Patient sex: M
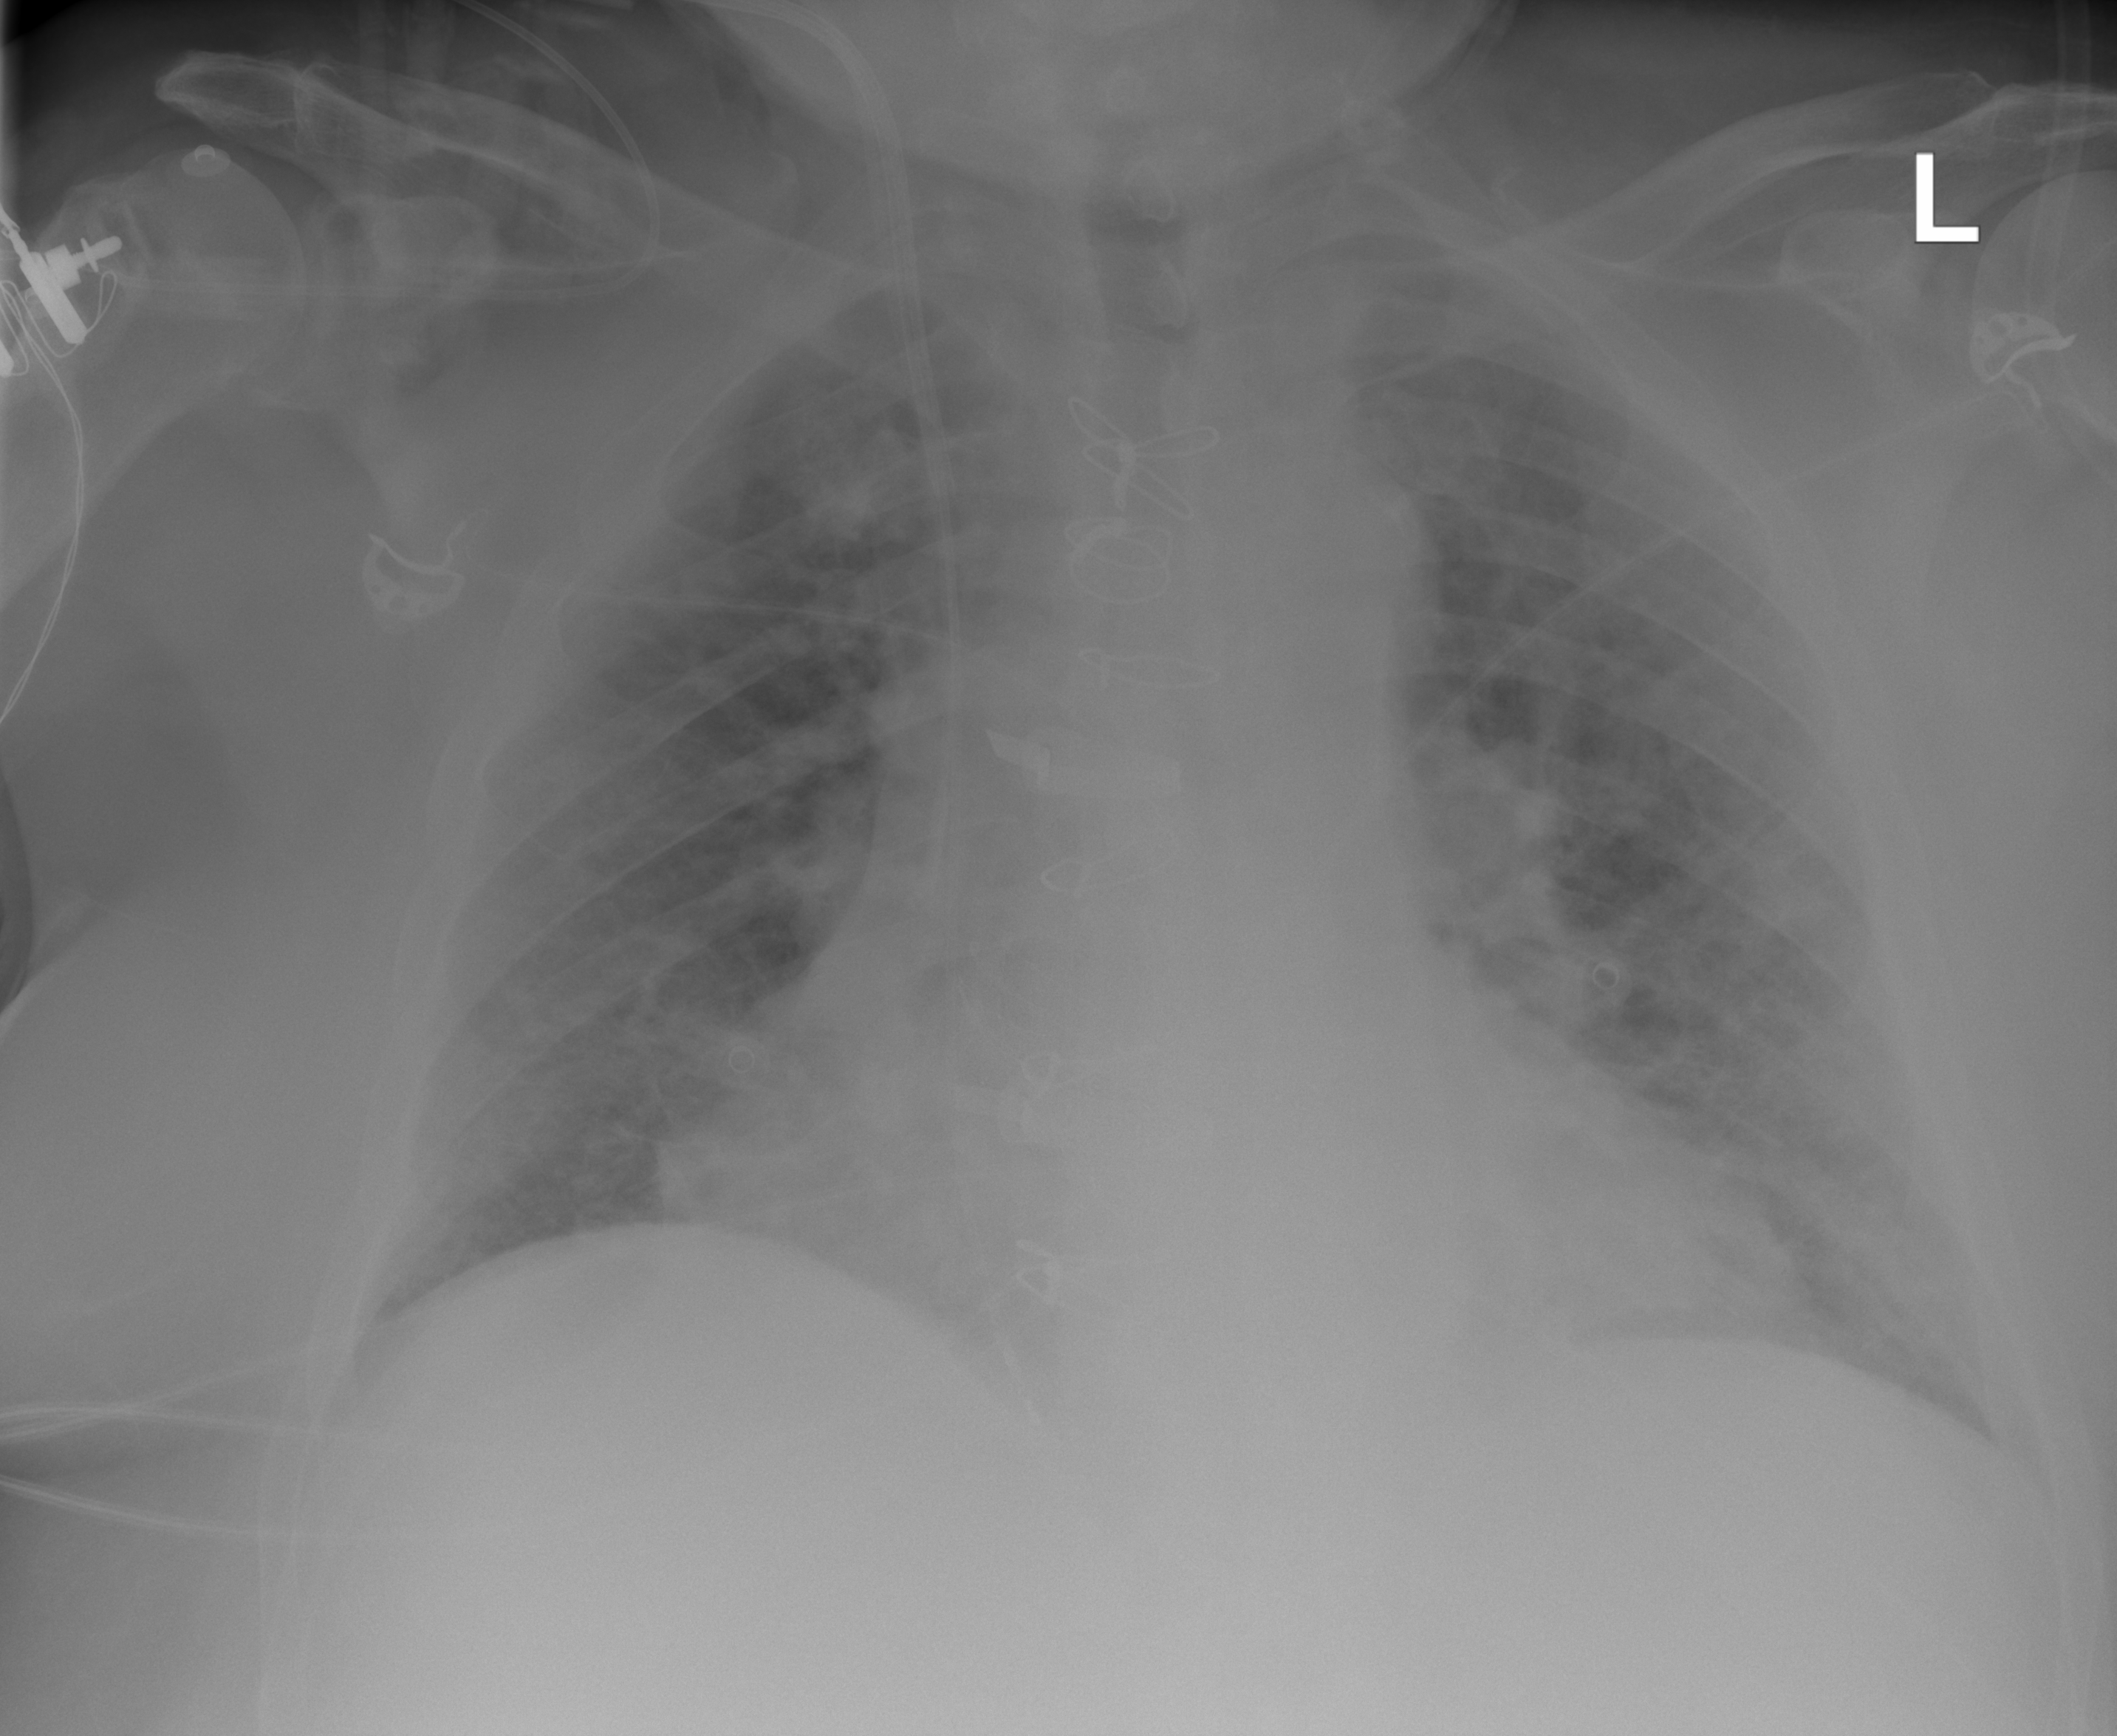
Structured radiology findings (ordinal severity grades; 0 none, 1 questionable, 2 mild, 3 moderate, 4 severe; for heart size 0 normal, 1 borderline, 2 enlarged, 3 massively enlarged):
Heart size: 2
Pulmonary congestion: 3
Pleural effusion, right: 0
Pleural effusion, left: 0
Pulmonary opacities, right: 2
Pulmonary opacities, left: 2
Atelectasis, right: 0
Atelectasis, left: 0